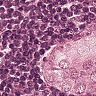
Metastatic tissue present: yes